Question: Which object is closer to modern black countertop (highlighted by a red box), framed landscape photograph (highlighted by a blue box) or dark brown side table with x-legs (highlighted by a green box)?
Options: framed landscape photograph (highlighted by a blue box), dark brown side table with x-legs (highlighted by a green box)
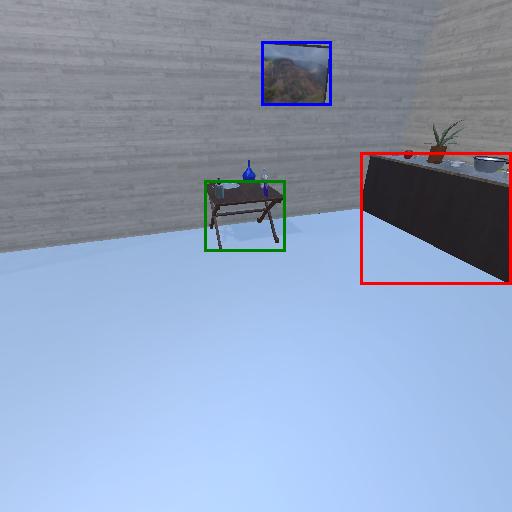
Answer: framed landscape photograph (highlighted by a blue box)